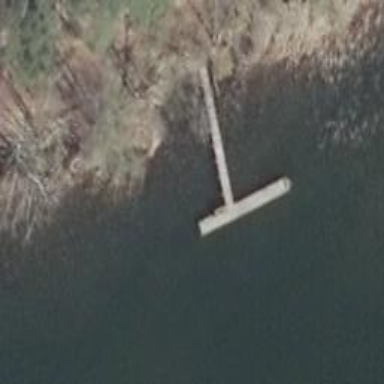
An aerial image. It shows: Man-made pier.